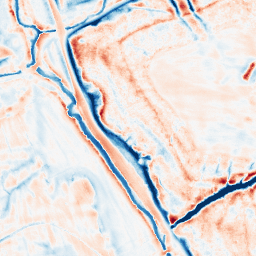
Category: edge_preserving
Decomposition family: bilateral
Decomposition parameters: d: 21
sigma_color: 75
sigma_space: 150
Upsampling method: regularized
Upsampling parameters: scale: 4
lambda_reg: 0.01
Upsampling scale: 4